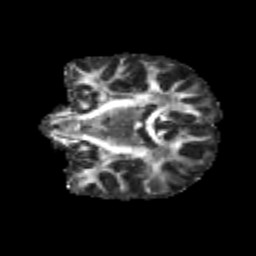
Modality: FA
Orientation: coronal
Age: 11
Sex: male
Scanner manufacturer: siemens
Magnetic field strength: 3 T
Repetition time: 3.8 s
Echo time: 0.07 s